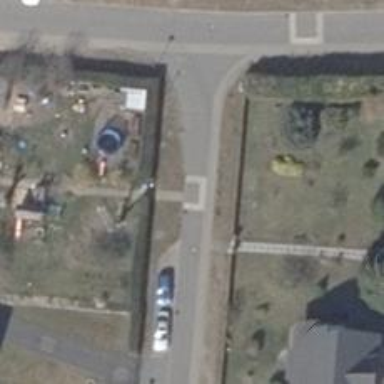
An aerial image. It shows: Traffic calming cushion.